Interaction volume radius: 5 \u00c5
Interaction volume height: 15 \u00c5
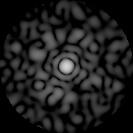
Disorder parameter: 0.8542